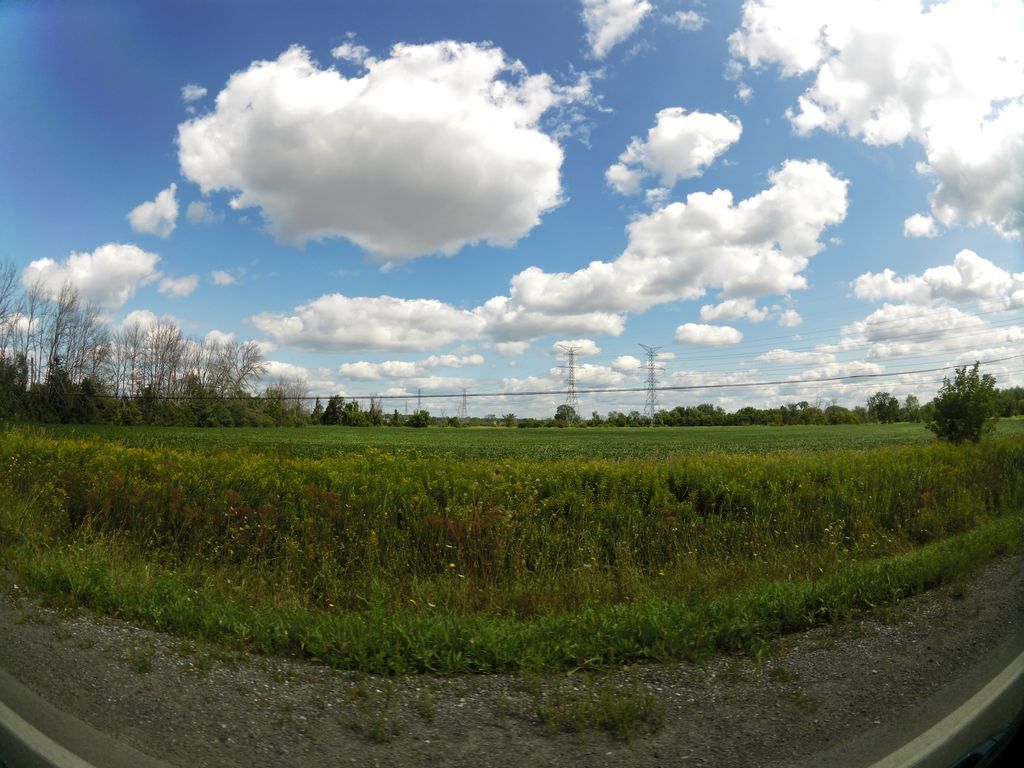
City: ottawa-gatineau